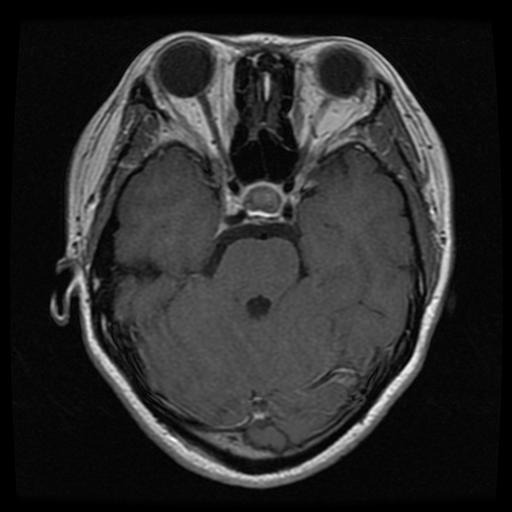
Label: pituitary